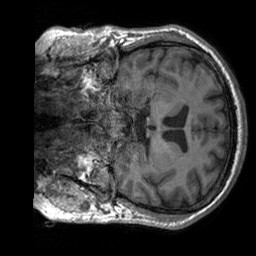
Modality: T1w
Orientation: coronal
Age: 30
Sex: male
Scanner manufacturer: siemens
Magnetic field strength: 3 T
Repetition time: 1.9 s
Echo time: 0.00227 s